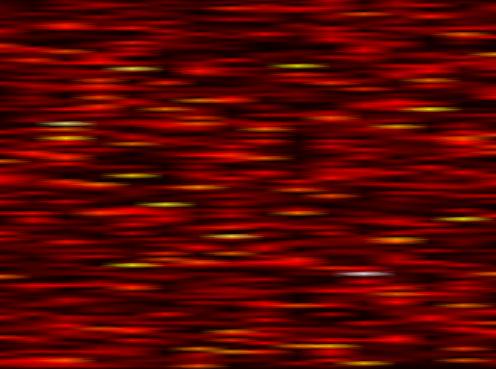
Label: FOFDM